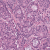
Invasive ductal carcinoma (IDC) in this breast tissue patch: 1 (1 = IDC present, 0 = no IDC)